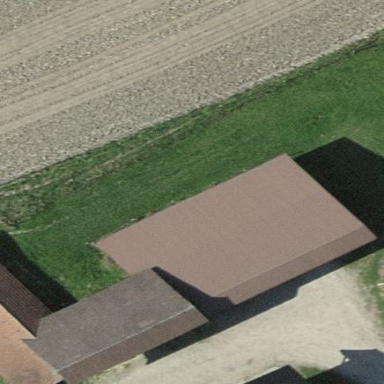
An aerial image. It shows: Shed.